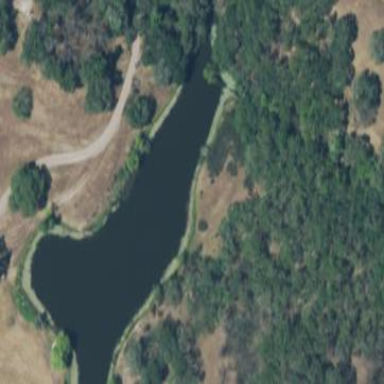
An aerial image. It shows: Serene pond surrounded by nature.